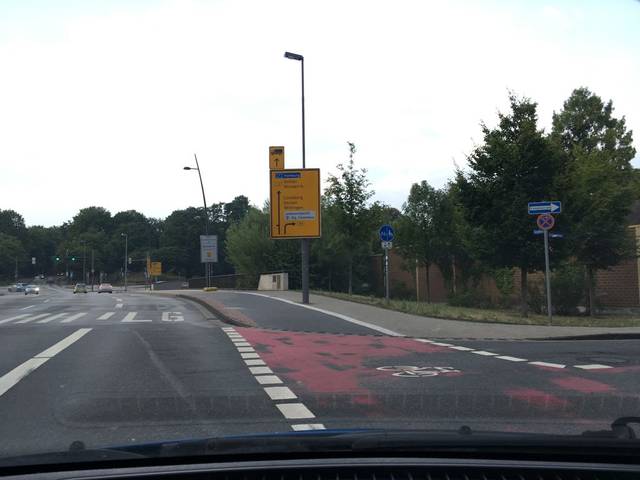
Region: Germany
Coordinates: 52.627, 10.081